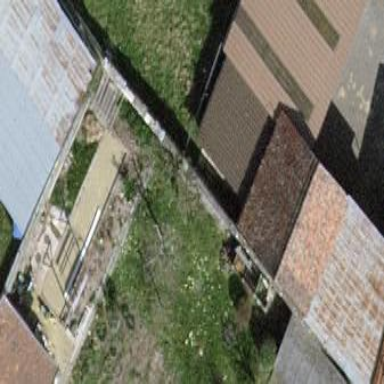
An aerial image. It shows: Simple house.